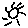
Label: sun